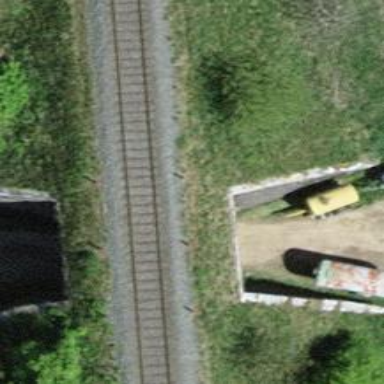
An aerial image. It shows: Bridge over railway spur with one track.